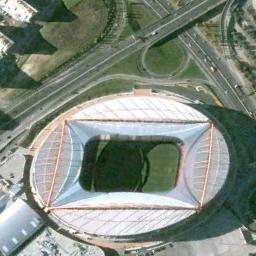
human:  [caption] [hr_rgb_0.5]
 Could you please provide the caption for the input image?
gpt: The stadium is on the grass next to some buildings and roads .

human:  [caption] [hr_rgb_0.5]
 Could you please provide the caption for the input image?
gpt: There is a baseball field between the two roads .

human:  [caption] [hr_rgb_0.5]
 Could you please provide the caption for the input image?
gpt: There are many cars on the road near the stadium .

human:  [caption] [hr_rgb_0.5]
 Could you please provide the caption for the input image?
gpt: The circular stadium is enclosed between the lawn and the road, With some buildings next to it .

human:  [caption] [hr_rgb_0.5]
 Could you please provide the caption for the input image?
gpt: There are some green lawns near the stadium .